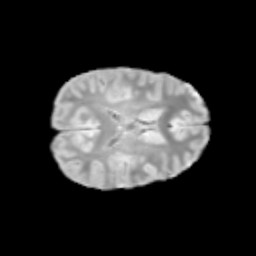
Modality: T2w
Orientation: axial
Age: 11
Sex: male
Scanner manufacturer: siemens
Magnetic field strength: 3 T
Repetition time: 3.8 s
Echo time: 0.07 s